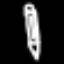
Label: pencil